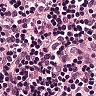
Metastatic tissue present: no